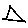
Label: triangle